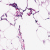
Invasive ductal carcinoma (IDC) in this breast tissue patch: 0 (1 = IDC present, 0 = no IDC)